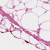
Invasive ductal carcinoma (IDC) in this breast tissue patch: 0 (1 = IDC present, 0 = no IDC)